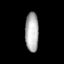
Tissue: lung
Cell type: Endothelial cells
Senescence score: 0.5991
Nuclear area (px): 513
Mean DAPI intensity: 177.852